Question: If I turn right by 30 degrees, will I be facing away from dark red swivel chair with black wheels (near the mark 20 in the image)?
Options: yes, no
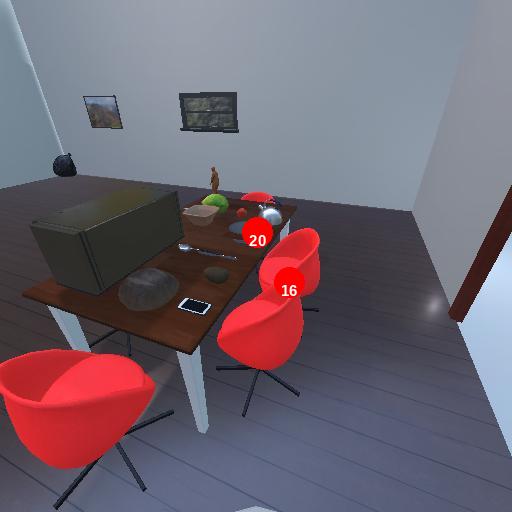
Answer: yes